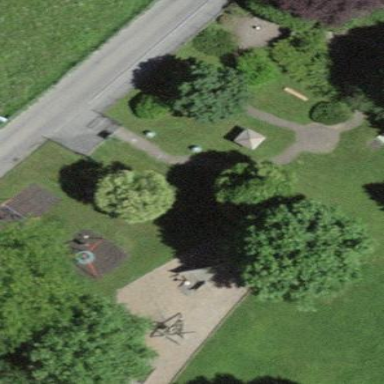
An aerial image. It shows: Playground area for leisure land.